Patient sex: M
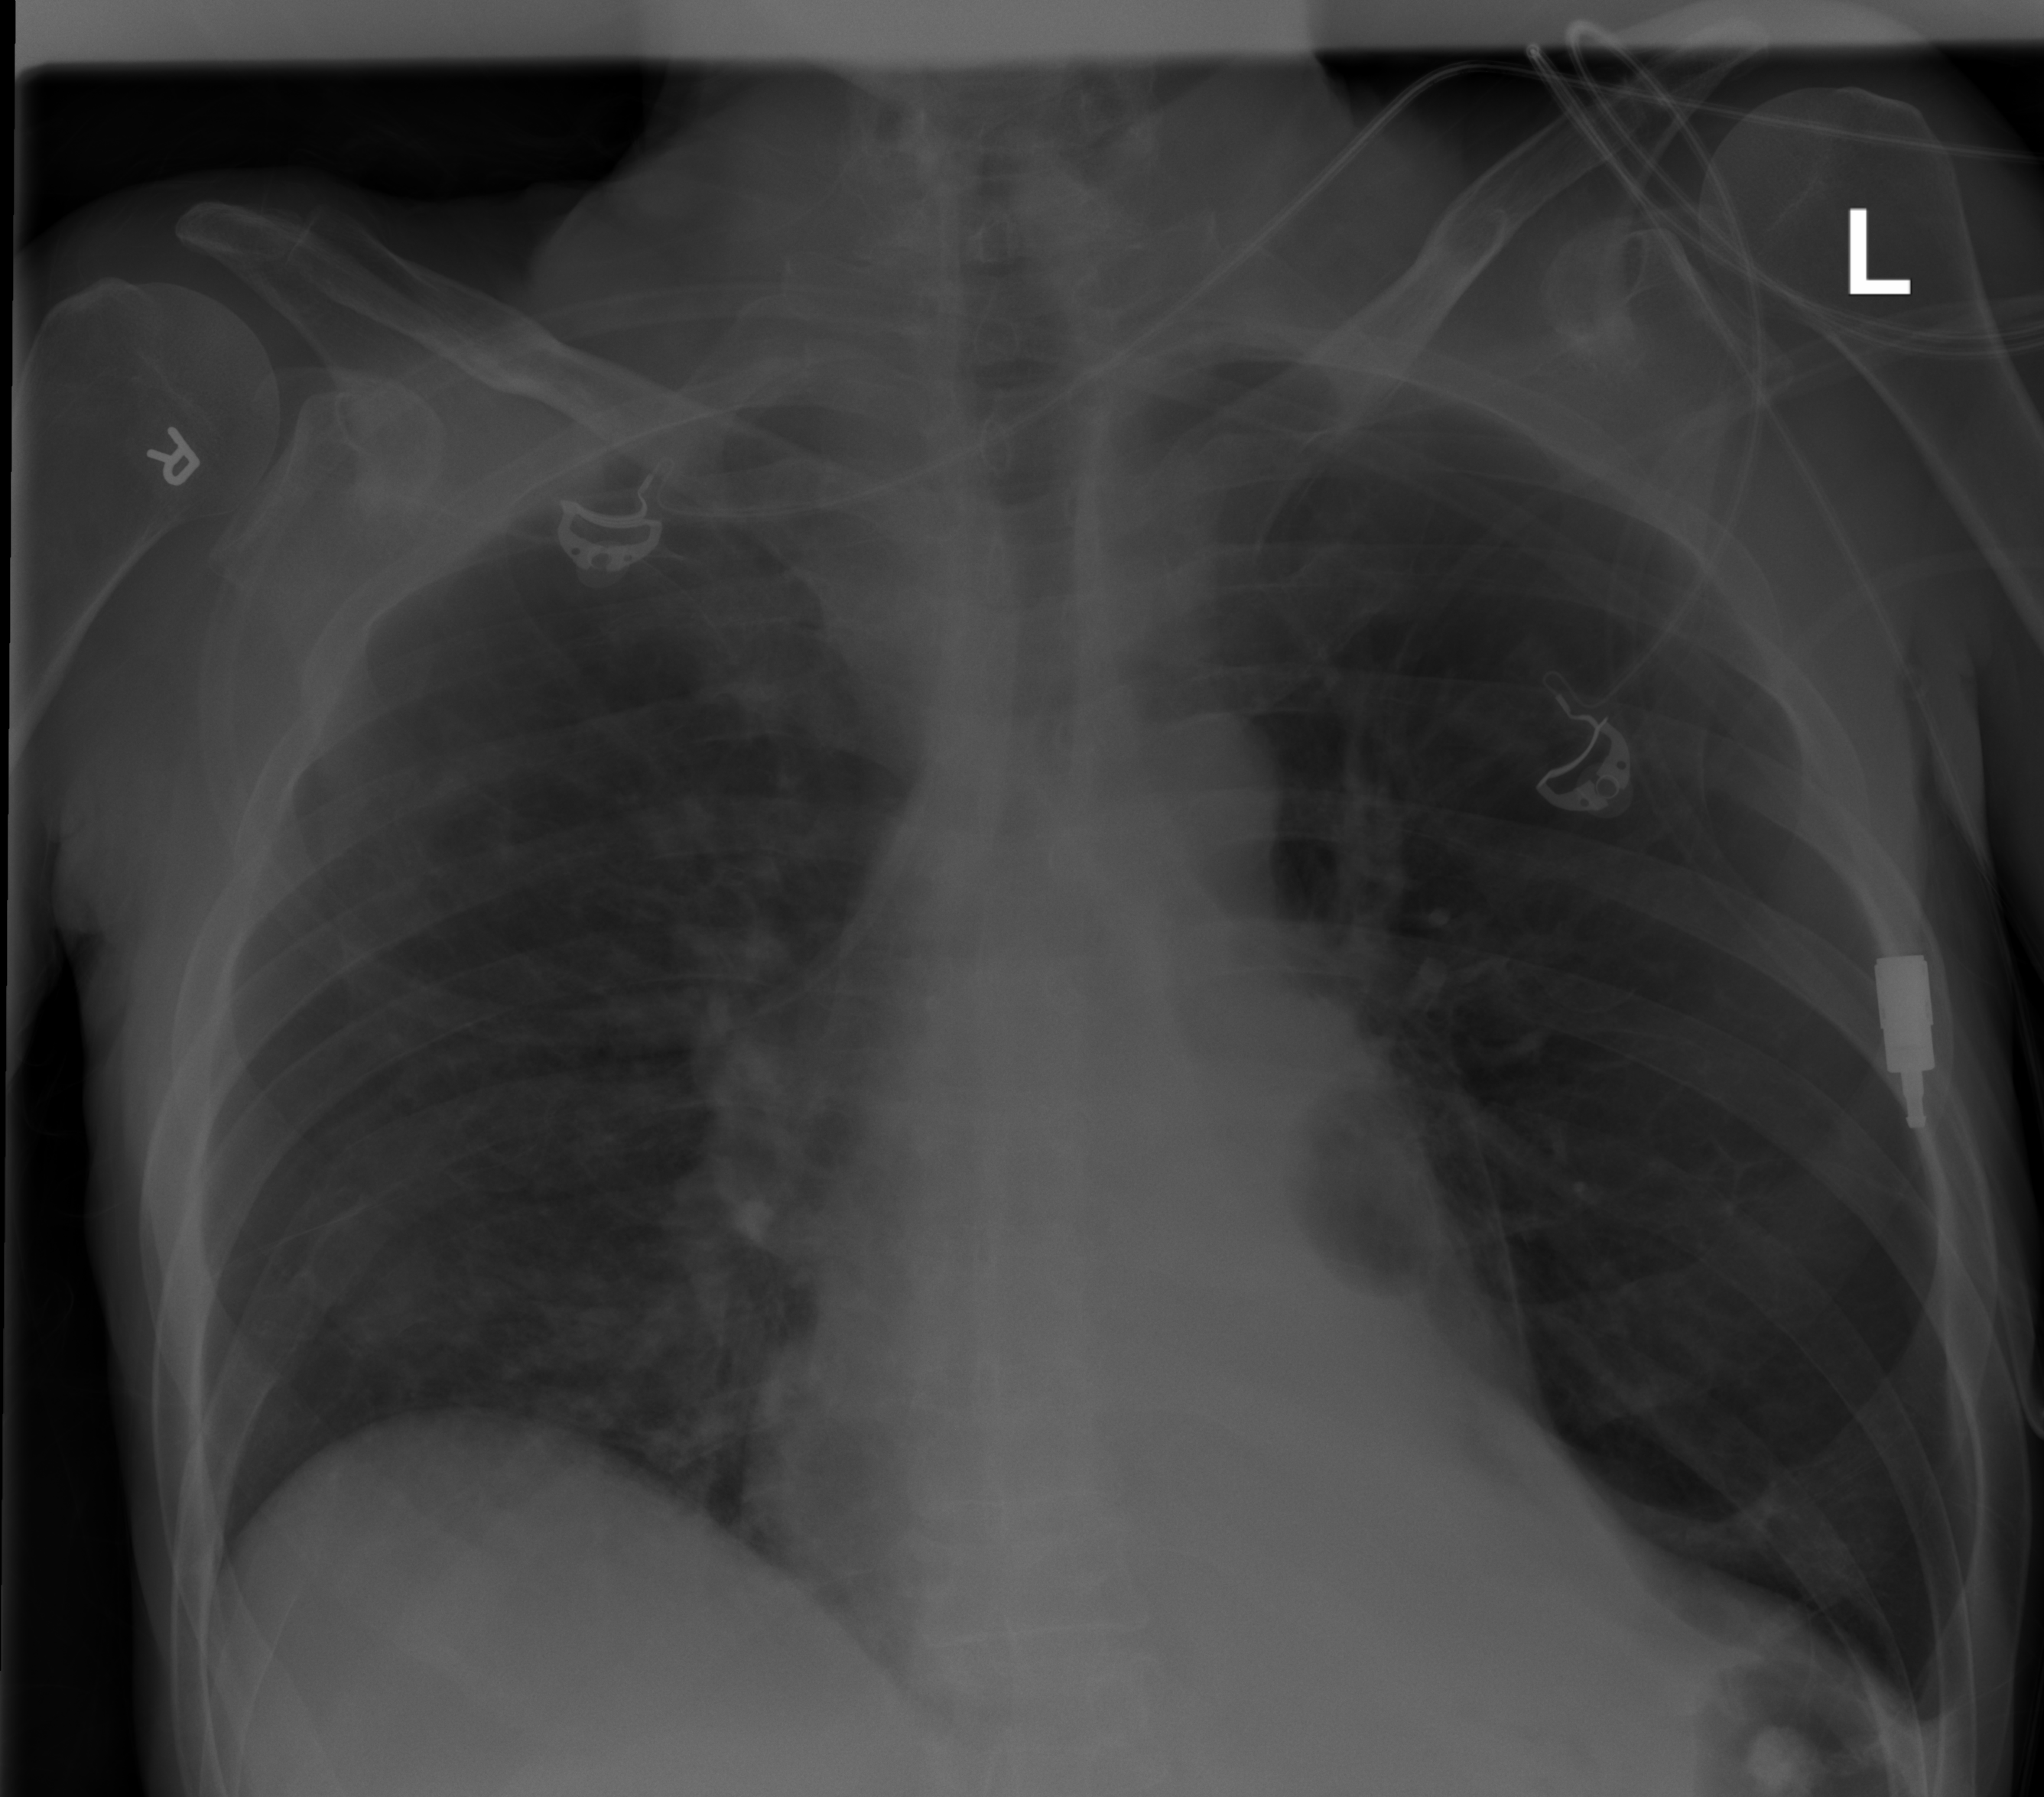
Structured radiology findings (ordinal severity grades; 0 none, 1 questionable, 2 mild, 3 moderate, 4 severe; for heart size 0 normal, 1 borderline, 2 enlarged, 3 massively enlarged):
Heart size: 0
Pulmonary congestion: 0
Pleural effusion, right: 0
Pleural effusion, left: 0
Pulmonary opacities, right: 2
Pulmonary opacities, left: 0
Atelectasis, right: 1
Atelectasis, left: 0